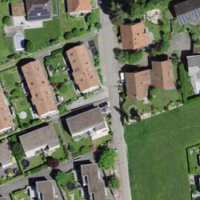
EUNIS habitat code: 54
Species observed at this site:
Geum rivale